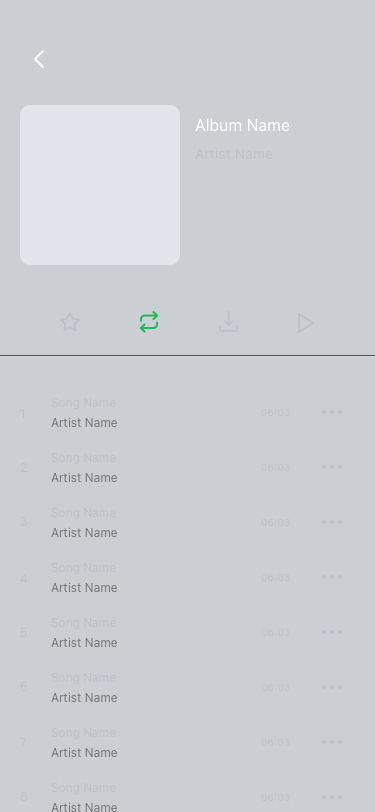
Text in this UI design:
8
Song Name
Artist Name
06:03
7
Song Name
Artist Name
06:03
6
Song Name
Artist Name
06:03
5
Song Name
Artist Name
06:03
4
Song Name
Artist Name
06:03
3
Song Name
Artist Name
06:03
2
Song Name
Artist Name
06:03
1
Song Name
Artist Name
06:03
Artist Name
Album Name